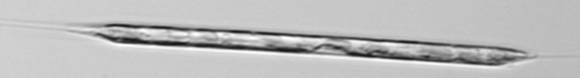
Label: Rhizosolenia